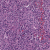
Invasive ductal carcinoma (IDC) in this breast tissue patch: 1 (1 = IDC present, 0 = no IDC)